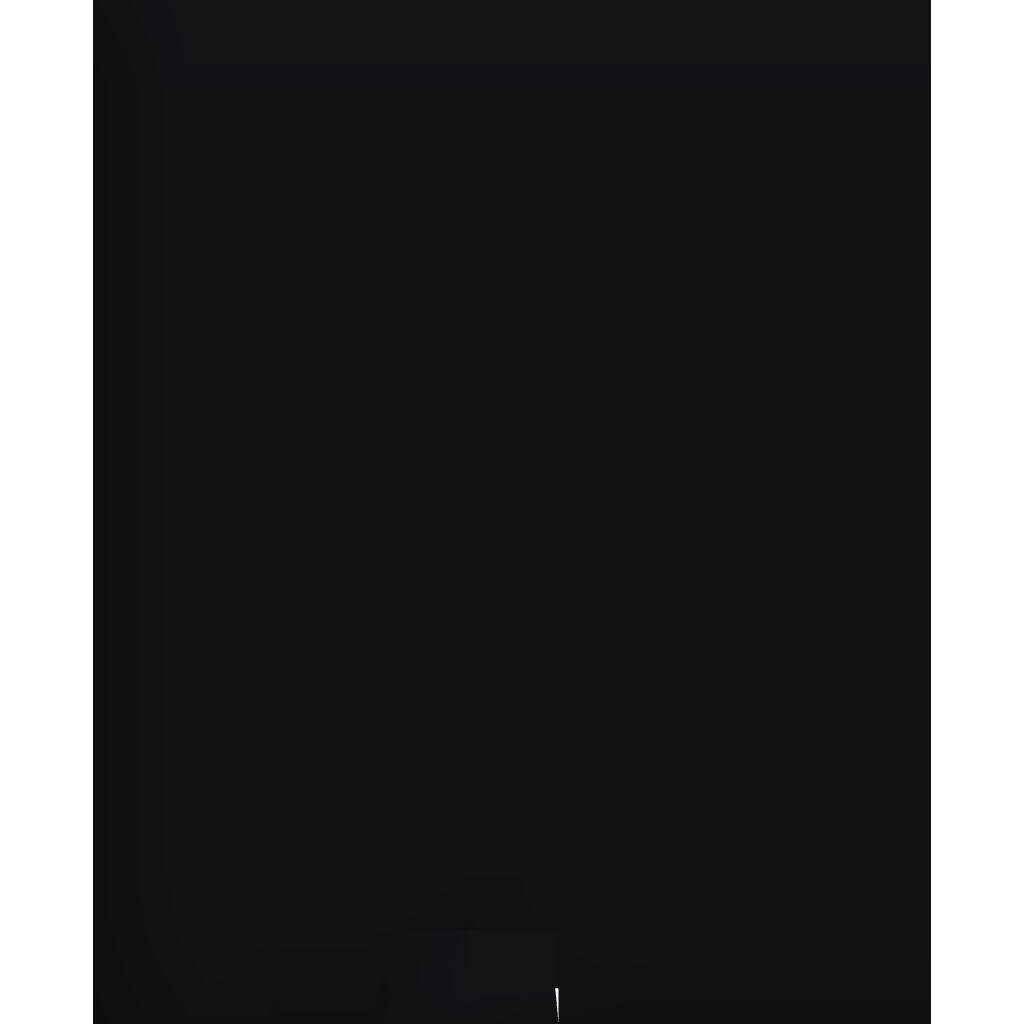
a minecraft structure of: Rainbow Fighter